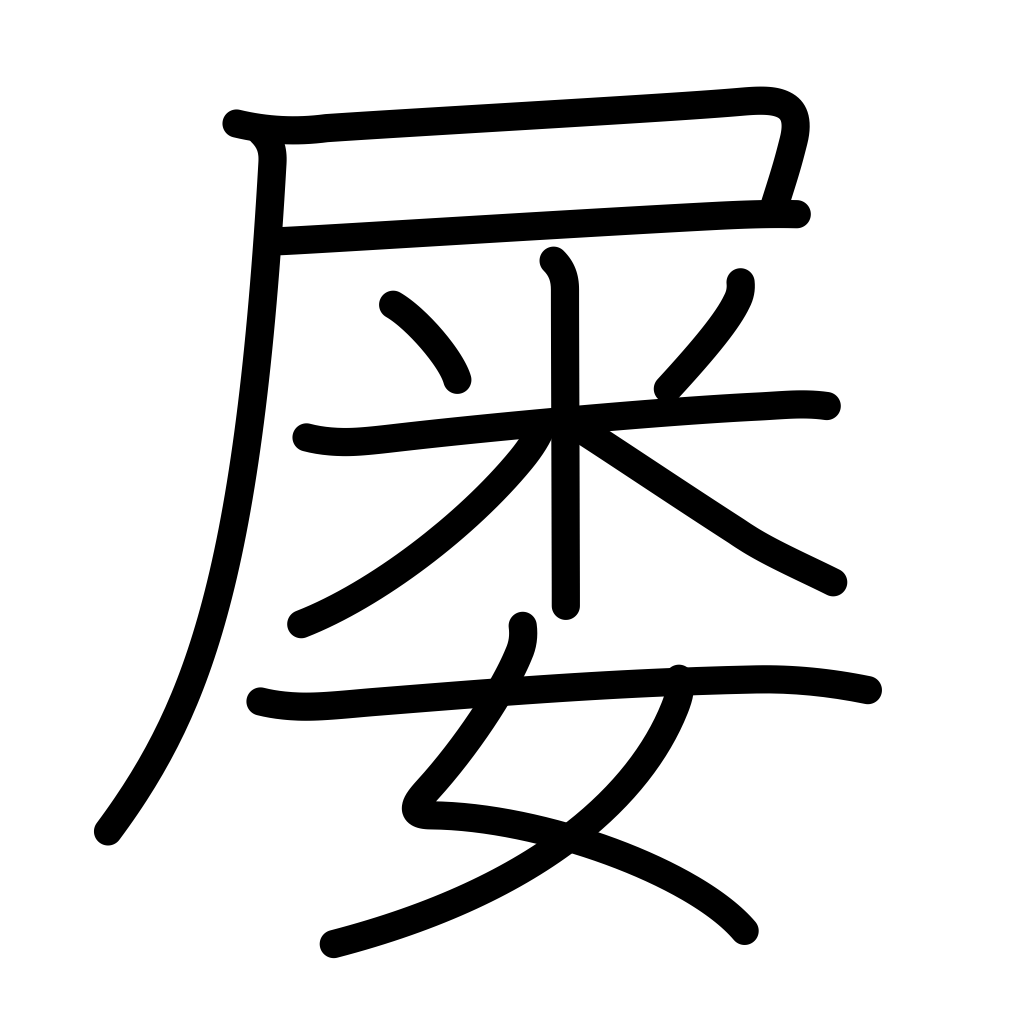
Meaning: often, frequently